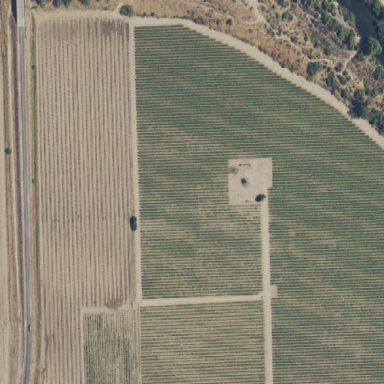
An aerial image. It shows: Vineyard growing grapes.